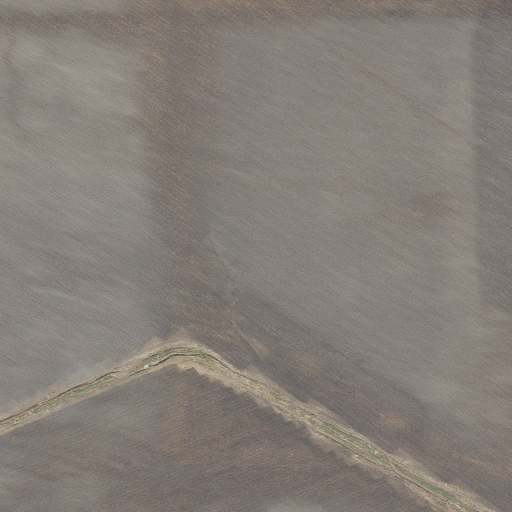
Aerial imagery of mountains in Mississippi named Walnut Hills containing cultivated crops, woody wetlands, herbaceous wetlands, and pasture